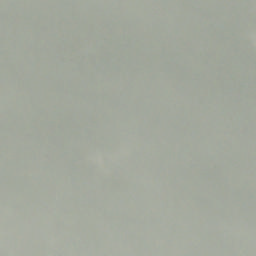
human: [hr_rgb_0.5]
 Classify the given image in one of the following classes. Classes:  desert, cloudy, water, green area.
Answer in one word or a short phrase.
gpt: cloudy